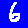
Digit: 6